Question: The following is my code for positioning text over image. The requirements are:
1. Image should be adapt to screen automatically. Even on smart phone, the image should be displayed completely. Only showing part of the image is not allowed.
2. Text should be accurately positioned anywhere I wish.
'''
.txtimg{
position: relative;
overflow: auto;
color: #fff;
border-radius: 5px;
}
.txtimg img{
max-width: 100%;
height: auto;
}
.bl, .tl, .br,
.tr{
margin: 0.5em;
position: absolute;
}
.bl{
bottom: 0px;
left: 0px;
}
.tl{
top: 0px;
left: 0px;
}
.br{
bottom: 0px;
right: 0px;
}
.tr{
top: 0px;
right: 0px;
}
'''
'''
<div class="txtimg">
<img src="http://vpnhotlist.com/wp-content/uploads/2014/03/image.jpg">
<p class="bl">(text to appear at the bottom left of the image)</p>
<p class="tr"> (text to appear at the top right of the image)</p>
</div>
'''
However, the bottom left text is hide from fully displayed on my browser.

It is wired that the code snippet runs pretty well in by clicking the 'Run Code Snippet' below.
I don't know why. Anywhere I found a solution: change 'overflow:auto' to 'overflow:visible'. The problem will disappear.
Anyone advice?
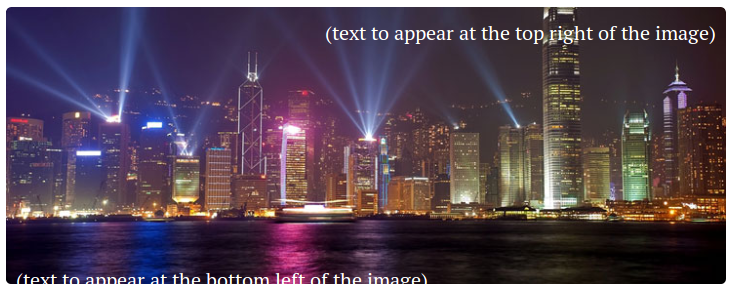
Answer: Finally I found the problem. In another 'CSS' class, I have already include the "overflow:hidden" line. So, I remove the corresponding line in class 'txtimg'.